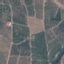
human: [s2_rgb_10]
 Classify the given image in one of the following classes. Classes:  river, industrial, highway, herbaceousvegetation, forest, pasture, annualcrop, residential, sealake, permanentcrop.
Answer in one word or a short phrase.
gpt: PermanentCrop